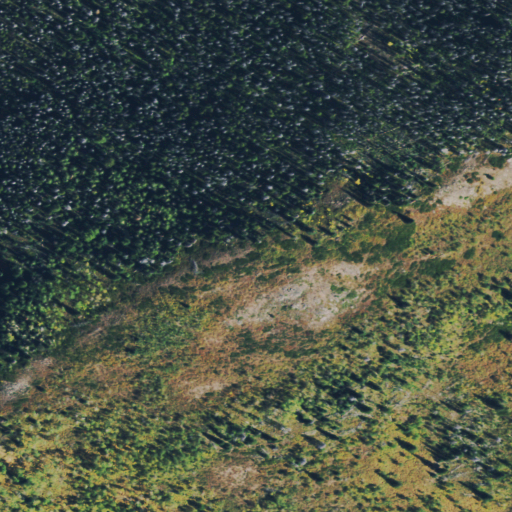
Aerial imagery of mountain in Colorado named Lester Mountain containing evergreen forest, shrub, deciduous forest, and mixed forest